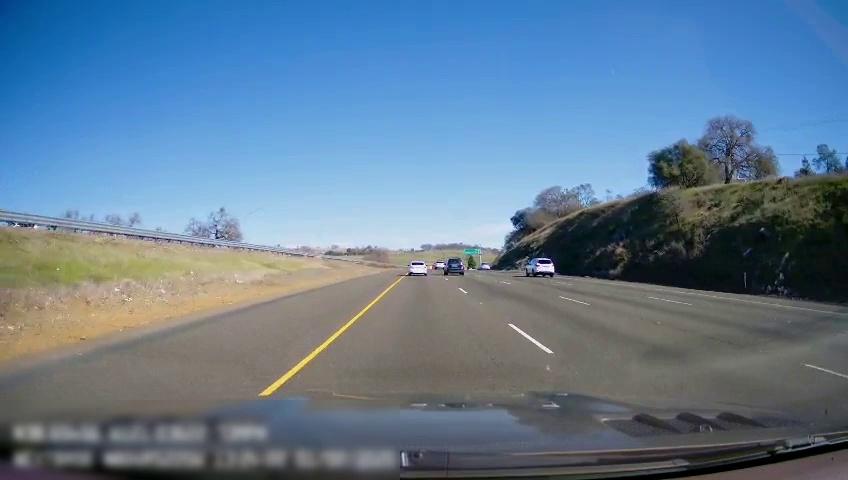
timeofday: Day
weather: Sunny
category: Drivable Space
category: Vehicles | Car
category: Vehicles | SUV
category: Vehicles | SUV
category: Vehicles | SUV
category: Vehicles | Car
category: Lanes | Current Lane
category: Lanes | Current Lane
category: Lanes | Alternate Lane
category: Lanes | Alternate Lane
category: Lanes | Alternate Lane
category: Traffic | Signs